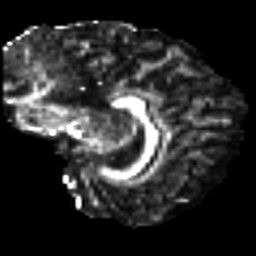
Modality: FA
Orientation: sagittal
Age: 26
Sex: female
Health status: healthy
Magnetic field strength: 3 T
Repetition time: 8.4 s
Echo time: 0.0926 s